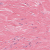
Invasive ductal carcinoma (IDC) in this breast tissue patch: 0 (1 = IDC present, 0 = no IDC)